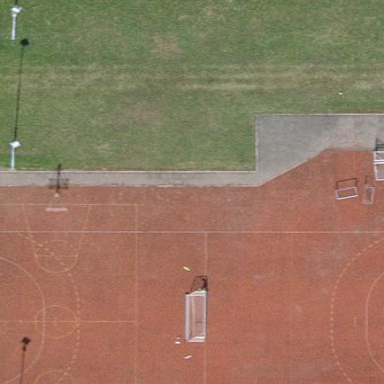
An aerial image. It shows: Multi-sport pitch with tartan surface.